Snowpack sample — Snodgrass Mountain, Crested Butte, Colorado (2/4/25, 12:06 PM MST)
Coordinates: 38.923, -106.968
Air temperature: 35 °F
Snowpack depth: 80 cm
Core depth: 30 cm
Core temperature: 35.6 °F
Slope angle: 14°, slope face: 78°
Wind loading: low
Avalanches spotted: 0
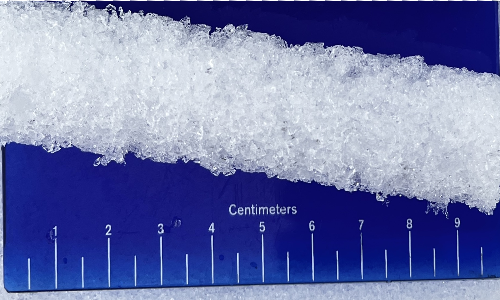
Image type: core
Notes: No avalanches nearby, unusually warm weather for the last month reported by residents, Collected 25 yards from treeline